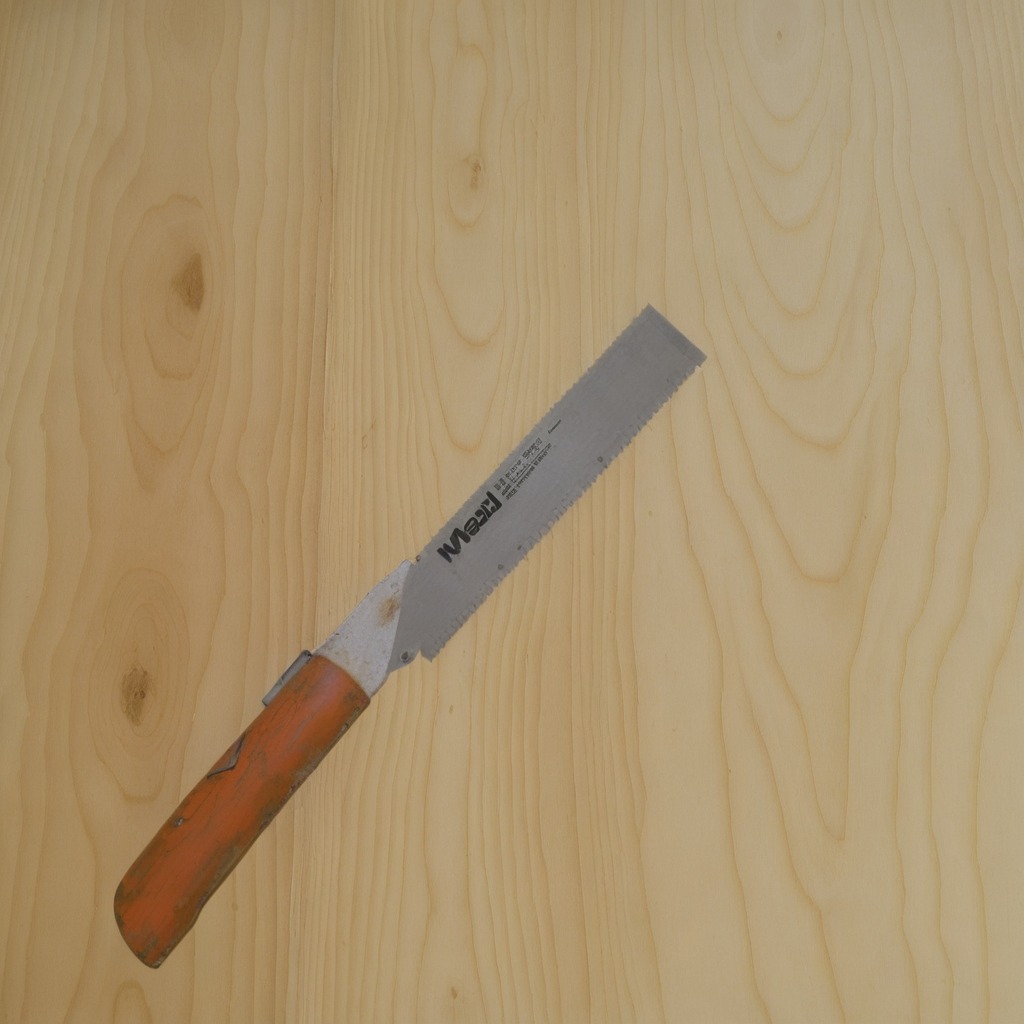
A metal saw lies on a plywood surface in a paint workshop lit by afternoon window light.